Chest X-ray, AP view. Patient: 76 years old, sex F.
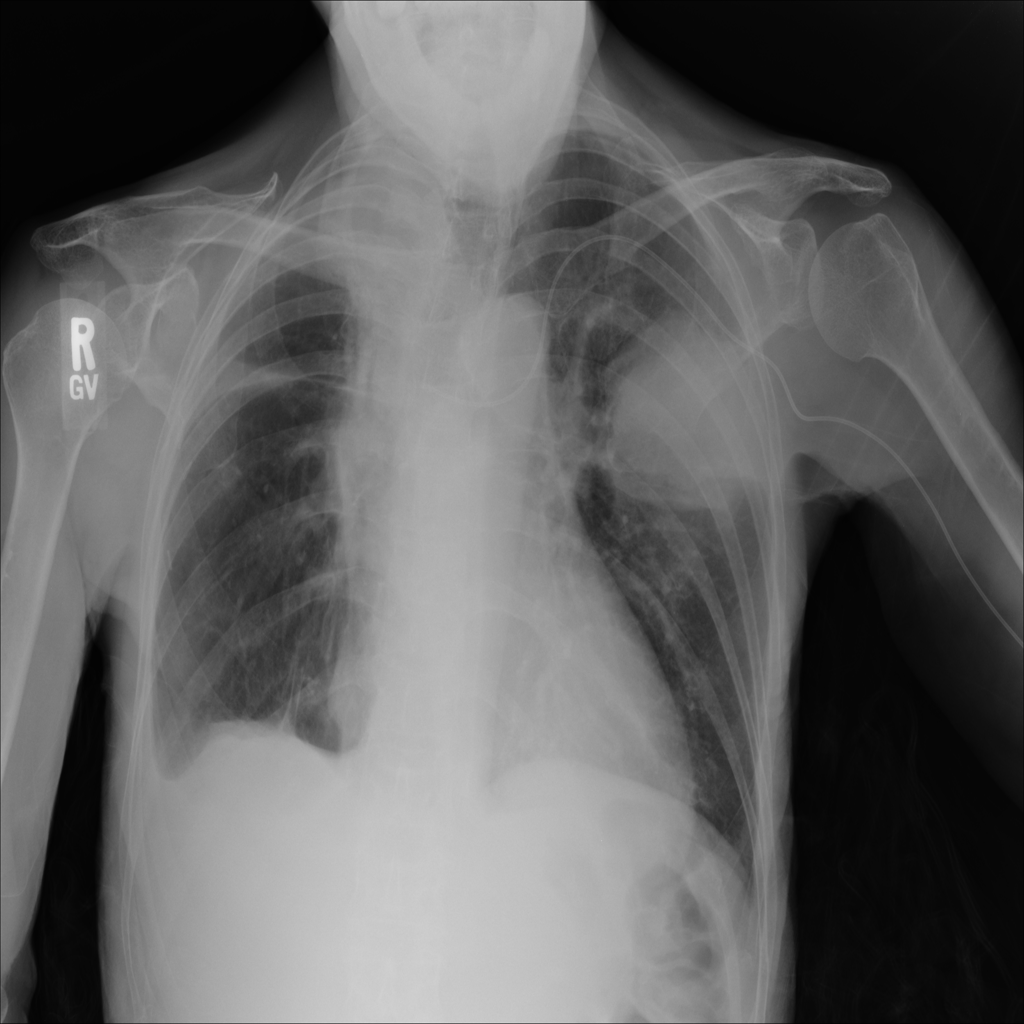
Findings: Effusion, Mass, Pleural_Thickening